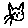
Label: cat